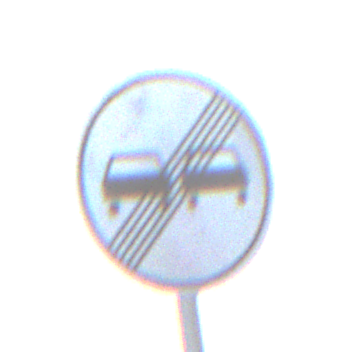
Verkehrszeichen: EndeUeberholverbot
Umgebung: Outdoor, Nature
Tageszeit: SunriseSunset
Wetter: PartlyCloudy
Licht: Natural
Jahreszeit: NotSpecified
Kontrast: LowContrast